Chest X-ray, AP view. Patient: 61 years old, sex M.
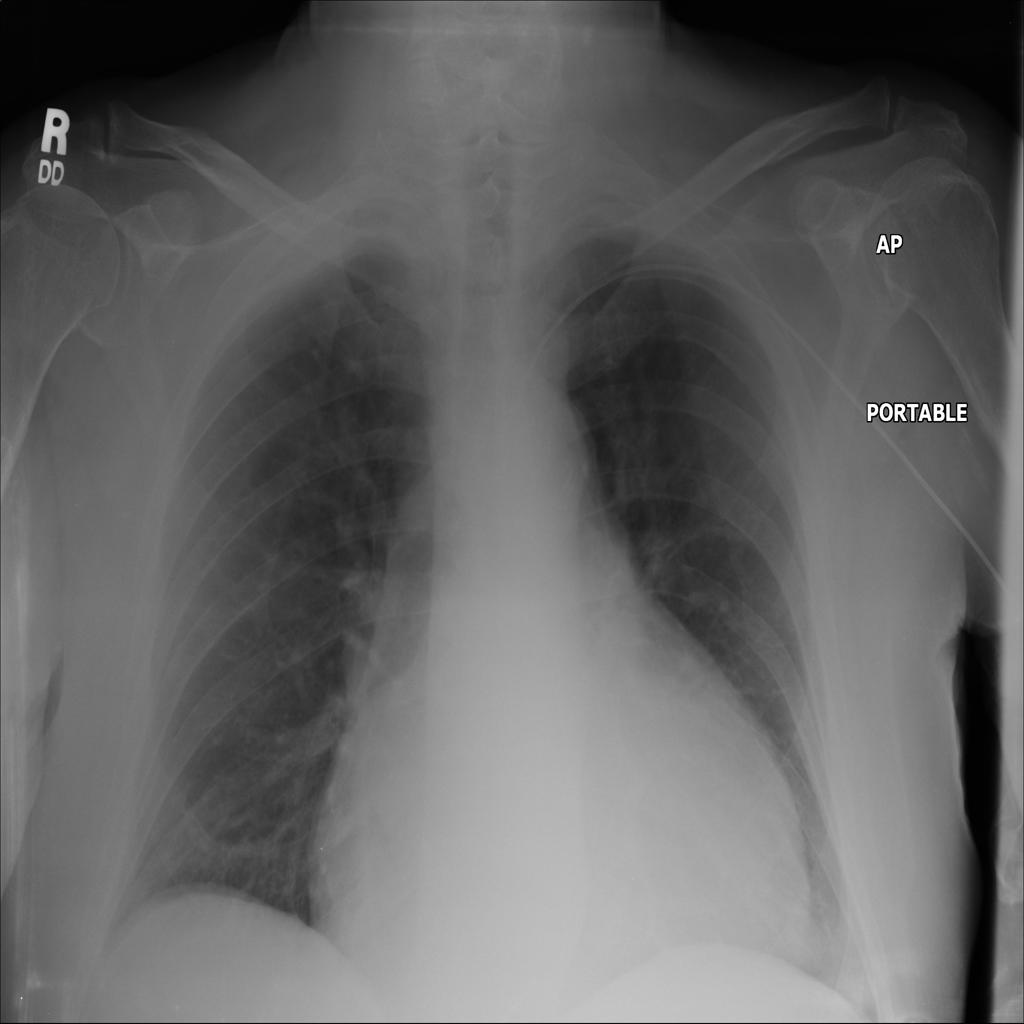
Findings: Cardiomegaly